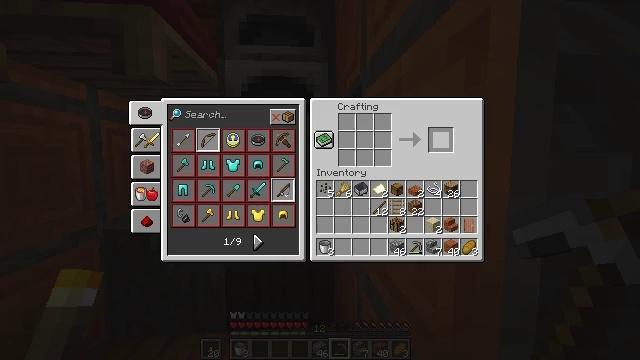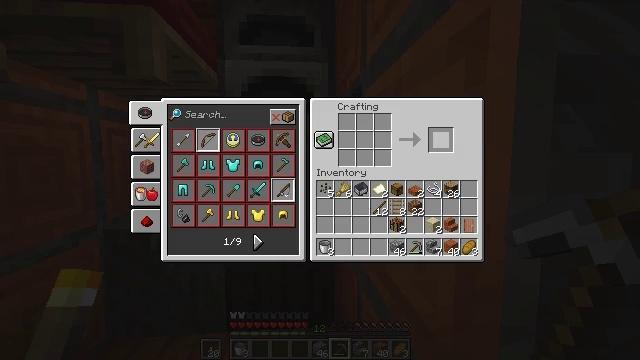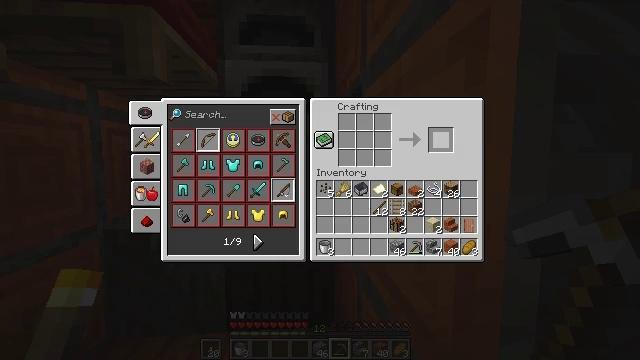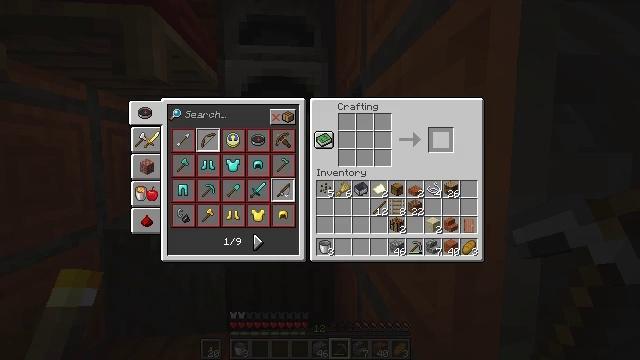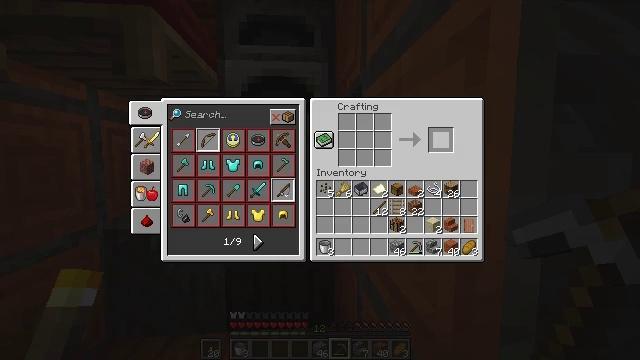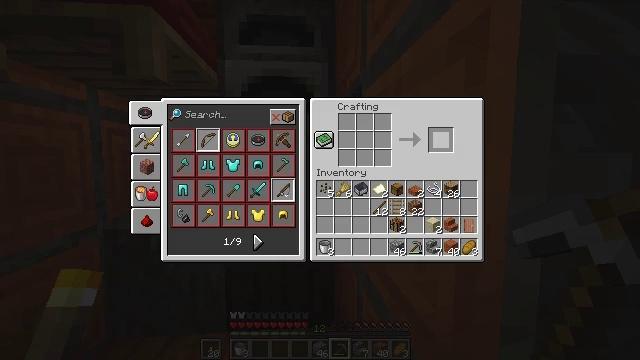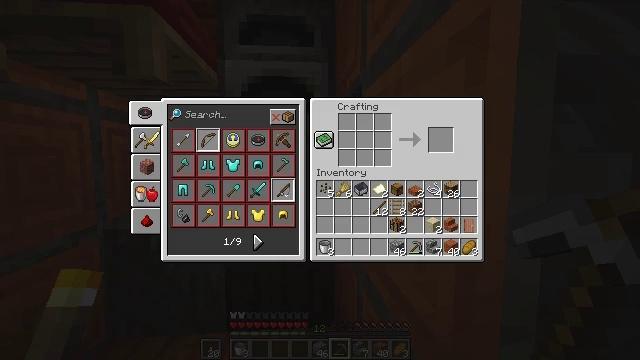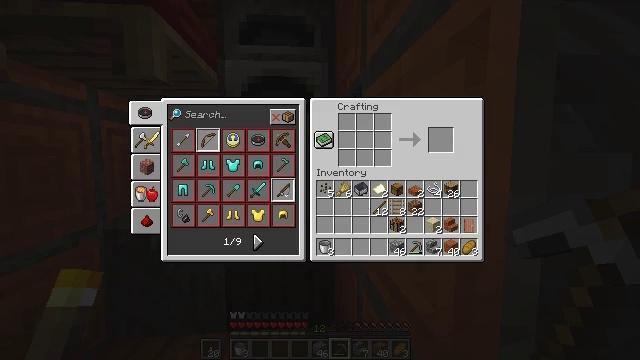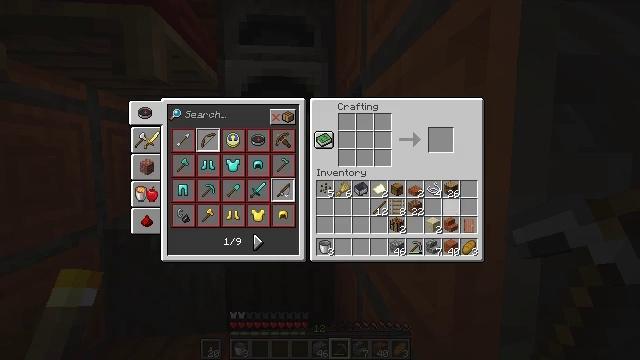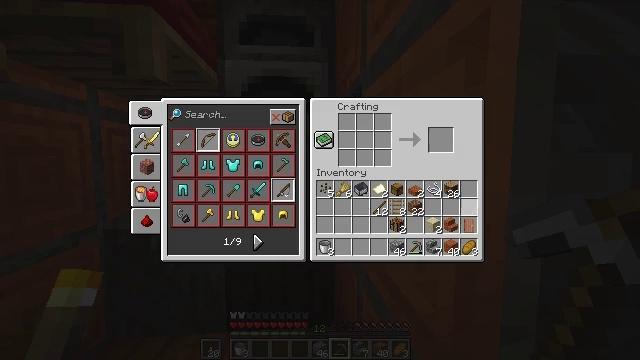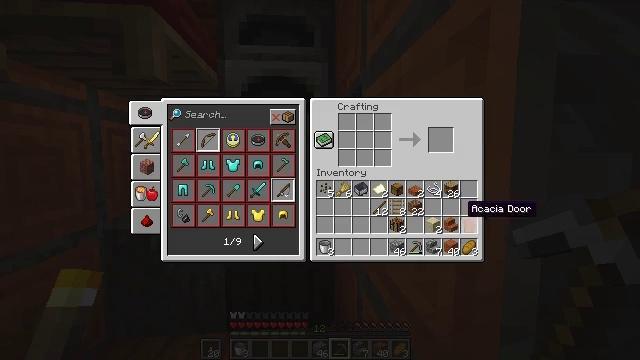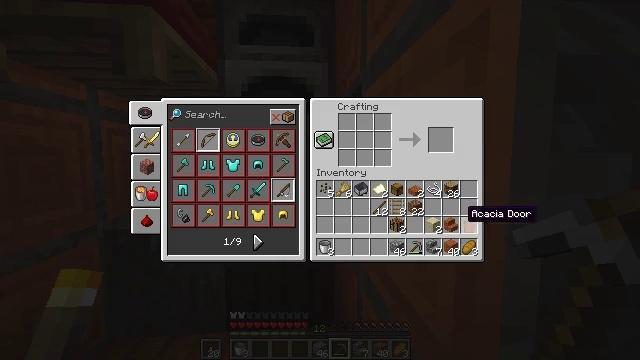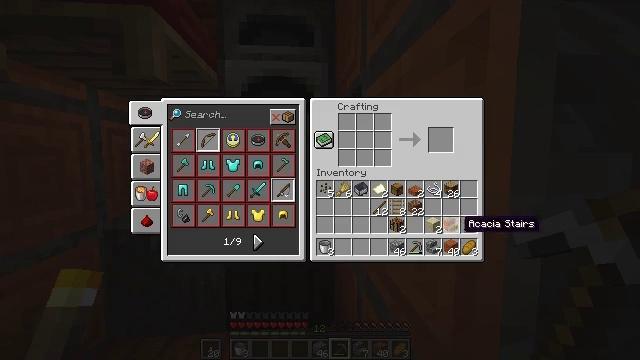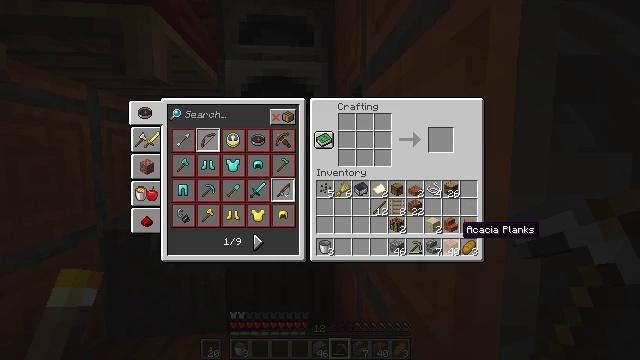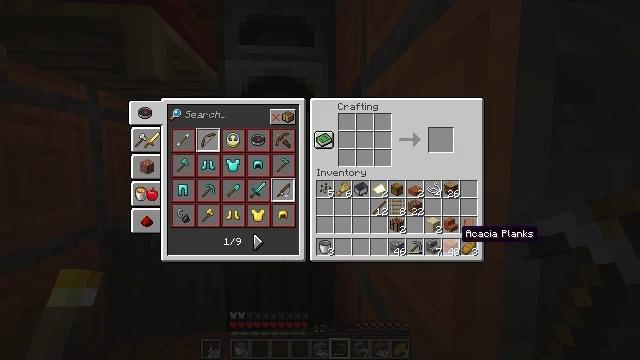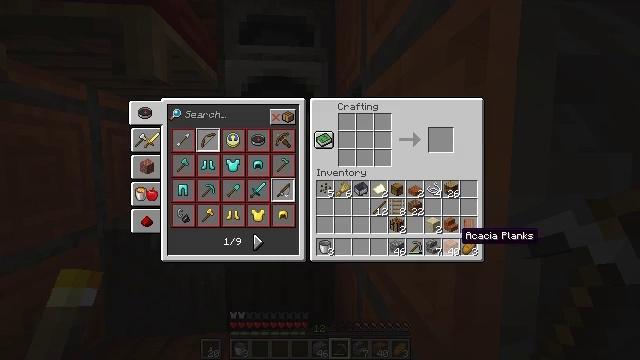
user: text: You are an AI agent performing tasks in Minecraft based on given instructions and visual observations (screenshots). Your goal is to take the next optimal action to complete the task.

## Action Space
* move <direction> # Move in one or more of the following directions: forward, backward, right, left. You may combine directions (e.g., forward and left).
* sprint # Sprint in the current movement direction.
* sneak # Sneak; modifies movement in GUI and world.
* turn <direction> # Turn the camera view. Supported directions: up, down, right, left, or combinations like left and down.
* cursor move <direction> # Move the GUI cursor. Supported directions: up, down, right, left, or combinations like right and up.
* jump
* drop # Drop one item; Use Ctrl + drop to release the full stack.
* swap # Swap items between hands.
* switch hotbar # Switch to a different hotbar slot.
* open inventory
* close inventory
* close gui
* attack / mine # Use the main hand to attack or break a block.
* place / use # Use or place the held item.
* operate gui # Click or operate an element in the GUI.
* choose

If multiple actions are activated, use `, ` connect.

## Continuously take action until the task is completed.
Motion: motion action
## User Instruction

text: Craft some sticks and acacia wood into an acacia fence.
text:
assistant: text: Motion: sneak, open gui
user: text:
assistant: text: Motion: sneak
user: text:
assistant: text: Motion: sneak
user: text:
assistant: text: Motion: sneak
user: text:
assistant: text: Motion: sneak
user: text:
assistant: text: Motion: sneak, cursor move down
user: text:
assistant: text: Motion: sneak, cursor move down
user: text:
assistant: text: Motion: sneak, cursor move down
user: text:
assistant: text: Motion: cursor move down
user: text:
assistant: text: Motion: no_op
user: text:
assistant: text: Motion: no_op
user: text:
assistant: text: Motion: cursor move down
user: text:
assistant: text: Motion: no_op
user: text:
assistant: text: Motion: no_op
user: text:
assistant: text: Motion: no_op
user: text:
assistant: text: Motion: no_op
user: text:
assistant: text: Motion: no_op
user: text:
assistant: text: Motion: no_op
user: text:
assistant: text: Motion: no_op
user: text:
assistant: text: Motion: no_op
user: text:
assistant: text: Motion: no_op
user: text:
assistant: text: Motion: no_op
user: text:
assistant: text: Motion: no_op
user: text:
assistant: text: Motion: no_op
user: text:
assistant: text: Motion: no_op
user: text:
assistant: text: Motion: no_op
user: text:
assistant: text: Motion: no_op
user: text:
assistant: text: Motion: no_op
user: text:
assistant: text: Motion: no_op
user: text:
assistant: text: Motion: no_op